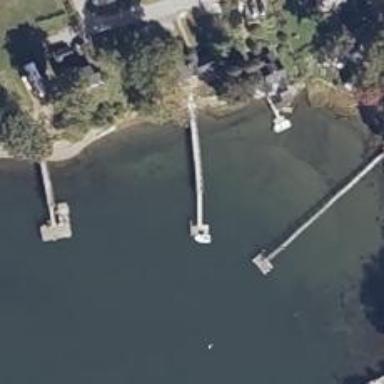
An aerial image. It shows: Man-made pier.